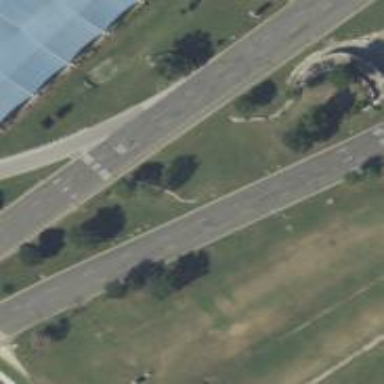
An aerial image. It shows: Secondary road with asphalt surface.